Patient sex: M
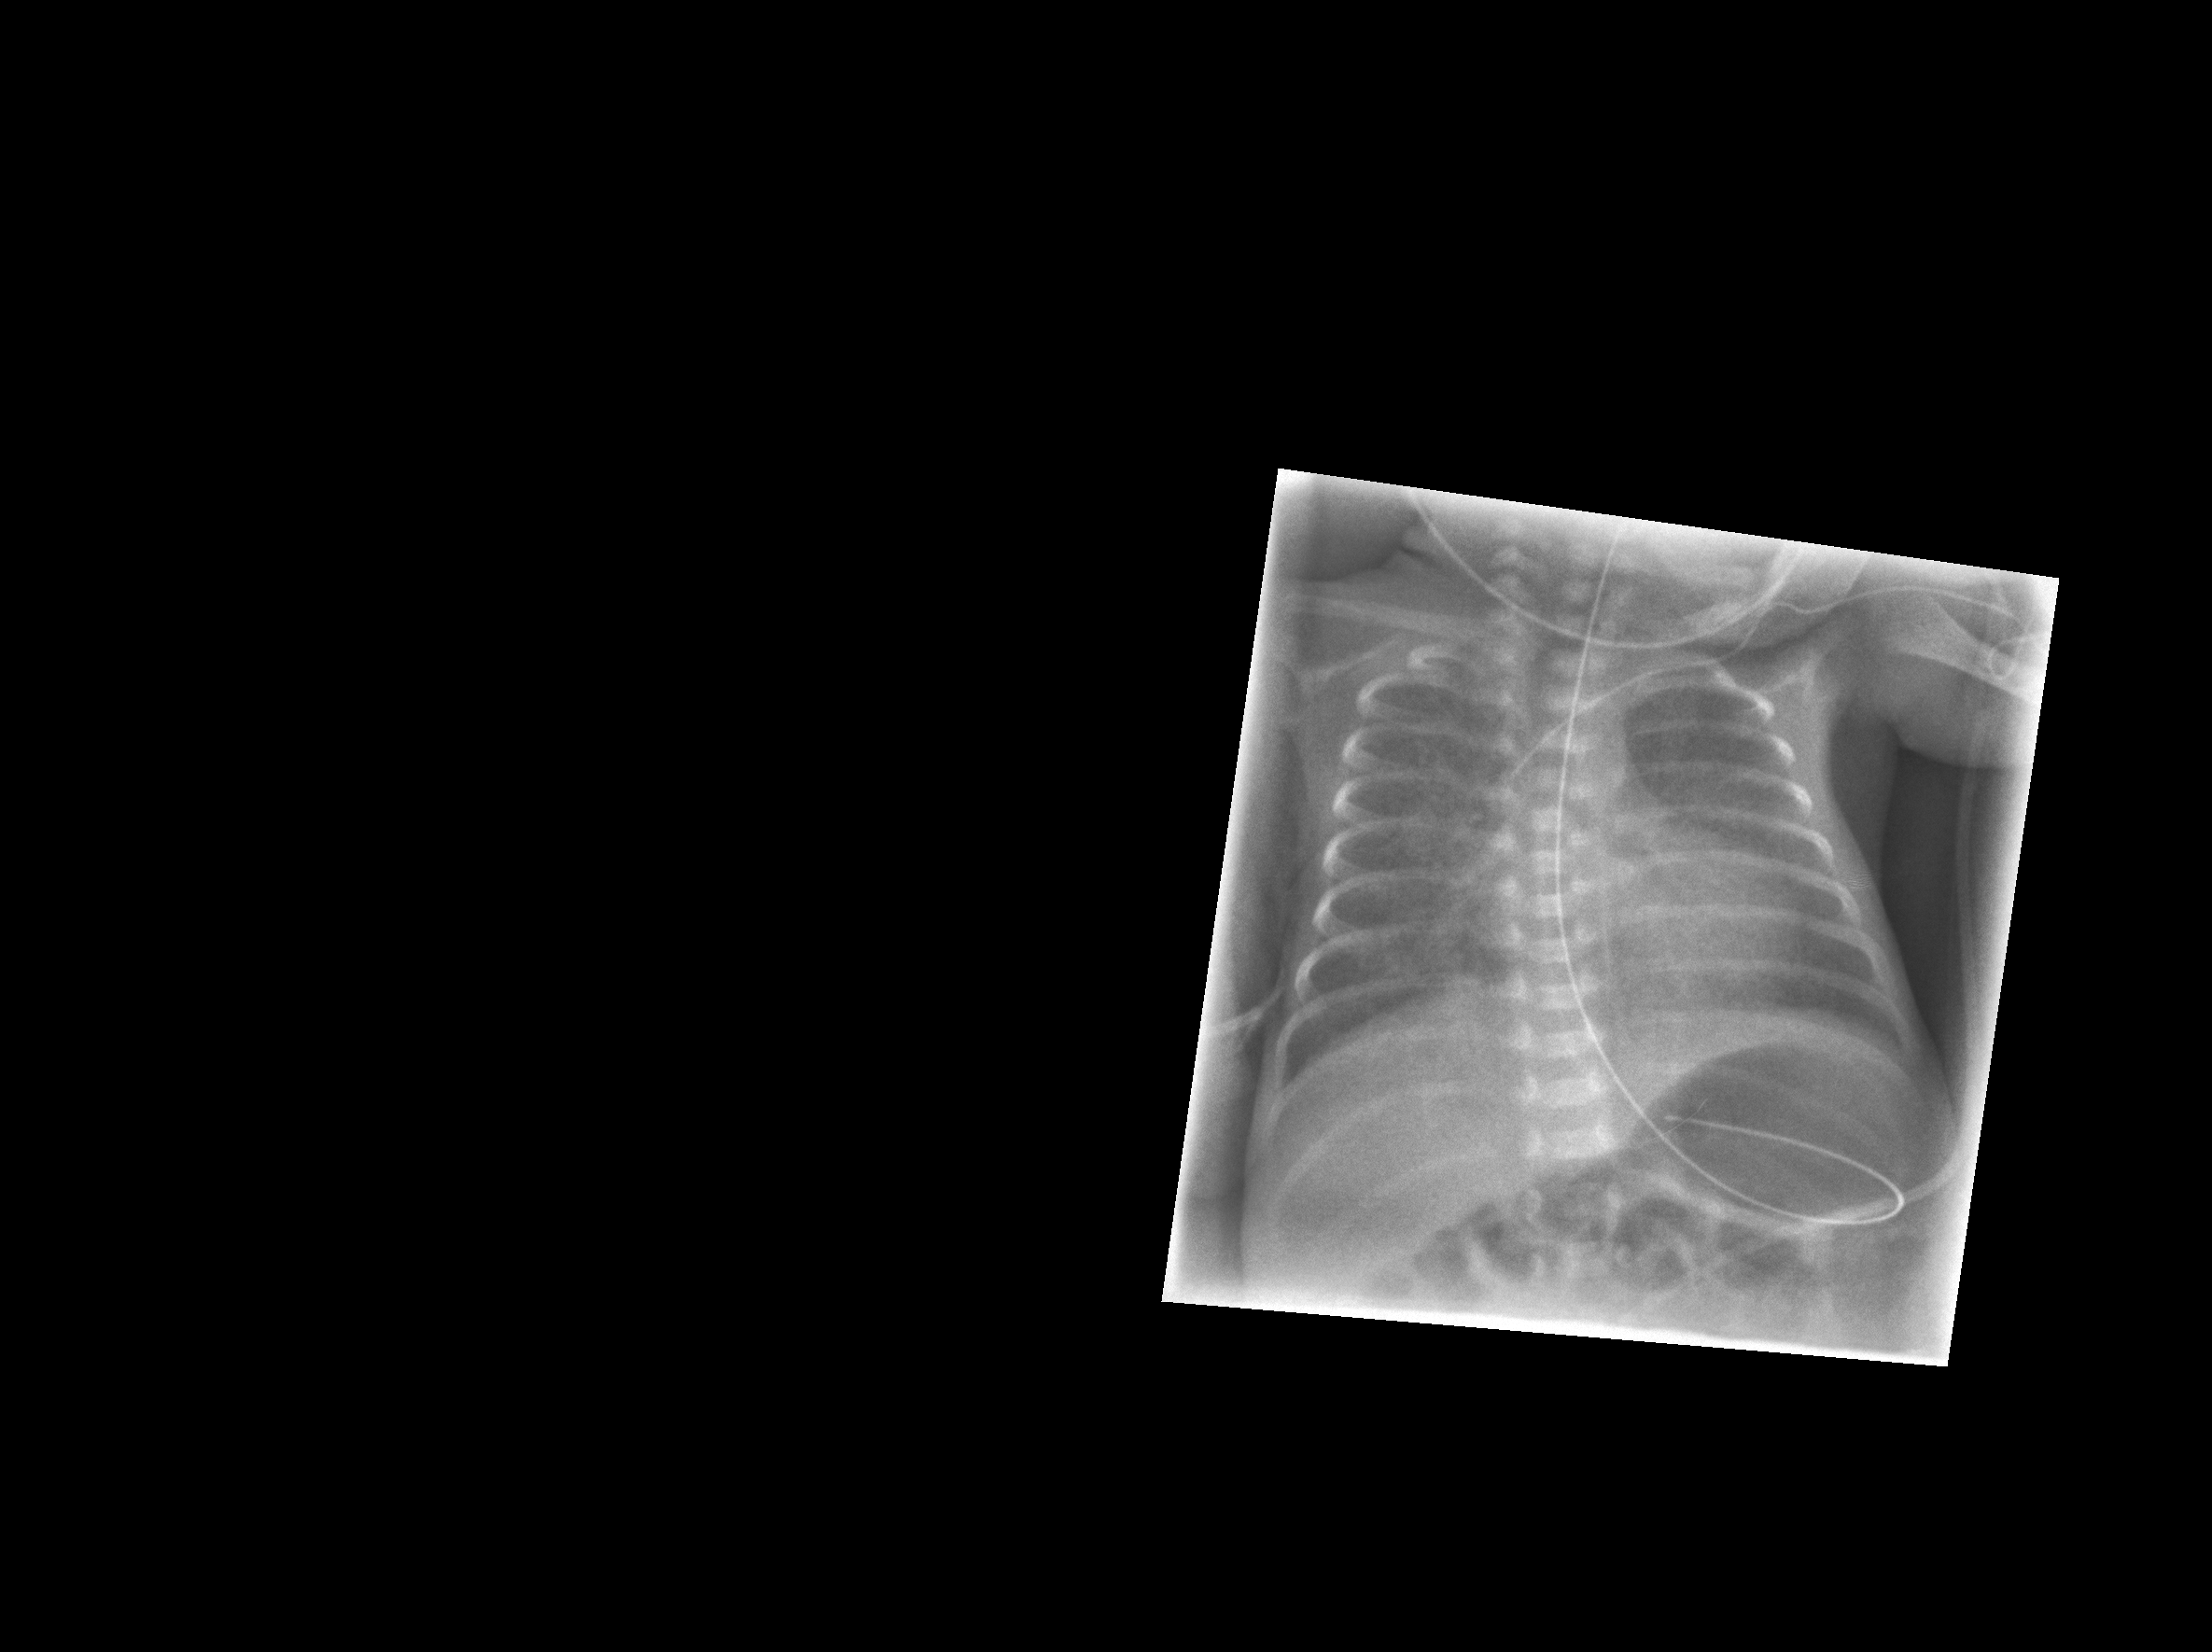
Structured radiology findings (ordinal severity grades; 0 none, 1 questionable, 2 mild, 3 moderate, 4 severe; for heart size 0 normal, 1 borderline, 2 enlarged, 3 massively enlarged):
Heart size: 0
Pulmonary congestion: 0
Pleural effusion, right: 0
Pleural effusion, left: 0
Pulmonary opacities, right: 2
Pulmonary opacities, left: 2
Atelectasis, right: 2
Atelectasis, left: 1